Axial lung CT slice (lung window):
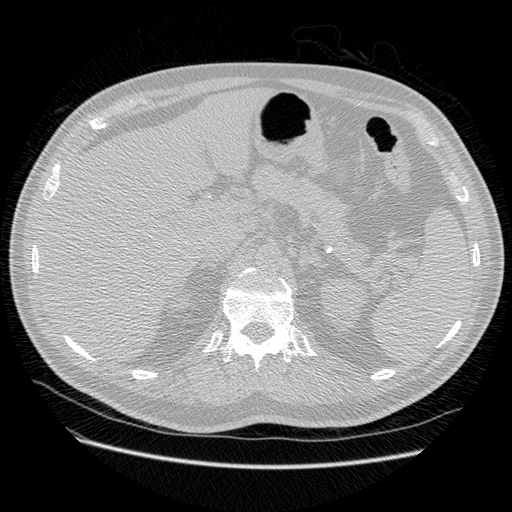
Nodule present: no